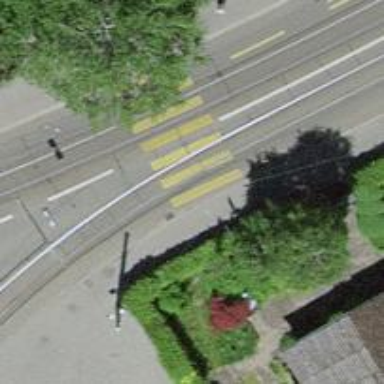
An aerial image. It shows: Tram crossing on the railway.